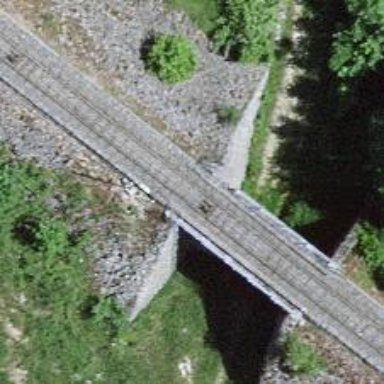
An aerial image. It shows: Bridge for funicular railway with one track.